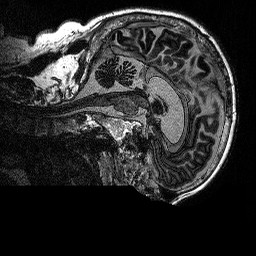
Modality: MP2RAGE
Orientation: sagittal
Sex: male
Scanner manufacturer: siemens
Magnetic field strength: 3 T
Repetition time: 5 s
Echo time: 0.00292 s